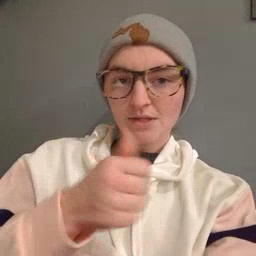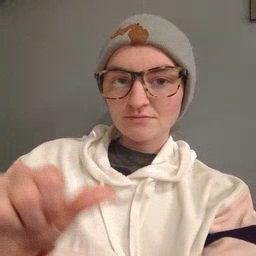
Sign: any